Question: This is how my xcode project looks. I would like to remove the Localizable.strings for UK and US and just keep the Localizable.strings for English. How can I do this?

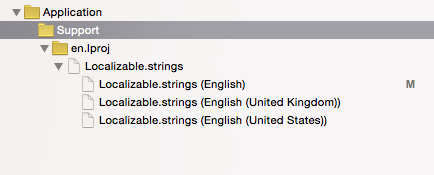
Answer: Follow the instructions in the image below